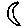
Label: moon